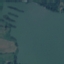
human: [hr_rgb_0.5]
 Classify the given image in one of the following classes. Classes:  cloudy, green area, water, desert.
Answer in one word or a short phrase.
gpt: water